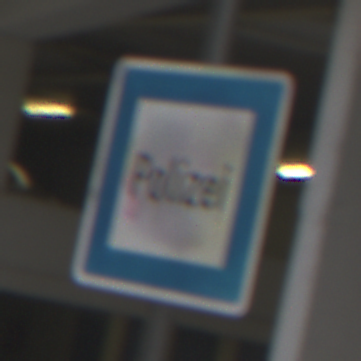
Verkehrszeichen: Polizei
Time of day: Midday
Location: Roofed (Urban)
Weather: Overcast
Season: NotSpecified
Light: Artificial